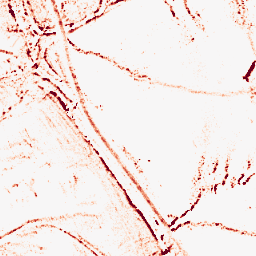
Category: morphological
Decomposition family: morphological_ellipse
Decomposition parameters: operation: opening
width: 5
height: 5
Upsampling method: bilinear
Upsampling parameters: scale: 8
Upsampling scale: 8